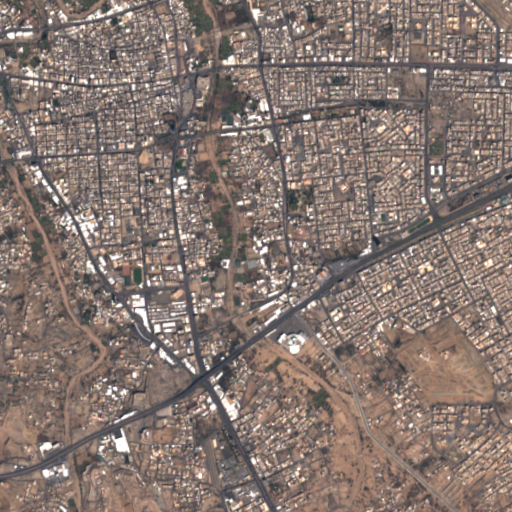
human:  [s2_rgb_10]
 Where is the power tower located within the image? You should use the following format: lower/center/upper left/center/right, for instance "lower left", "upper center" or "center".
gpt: The power tower is located in the upper right of the image.
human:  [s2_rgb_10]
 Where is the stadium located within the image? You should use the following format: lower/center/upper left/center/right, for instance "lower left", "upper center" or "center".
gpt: The stadium is located in the center left of the image.
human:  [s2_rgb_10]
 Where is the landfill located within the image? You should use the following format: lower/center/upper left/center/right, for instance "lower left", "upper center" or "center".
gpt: There is no landfill in the image.